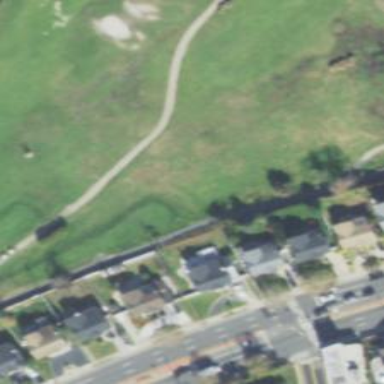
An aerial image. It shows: Path used for both walking and golf.